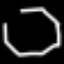
Label: octagon